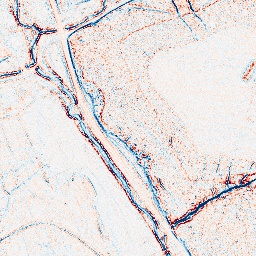
Category: edge_preserving
Decomposition family: bilateral
Decomposition parameters: d: 5
sigma_color: 25
sigma_space: 100
Upsampling method: quintic
Upsampling parameters: scale: 2
Upsampling scale: 2